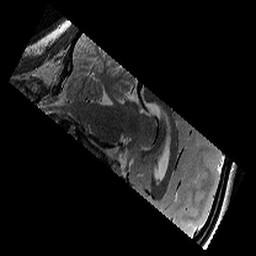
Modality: T2w
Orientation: sagittal
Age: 12
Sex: female
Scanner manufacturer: siemens
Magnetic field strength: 3 T
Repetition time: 9.23 s
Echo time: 0.067 s